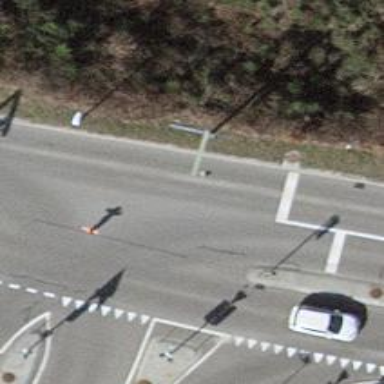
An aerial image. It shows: Road with traffic signals.